Question: I need to remove the '[[, , , ,]]' in my output of generated random numbers.
My code follows:
'''
@Override
protected void onCreate(Bundle savedInstanceState) {
super.onCreate(savedInstanceState);
setContentView(R.layout.activity_main);
final Random myRandom = new Random();
Button buttonGenerate = (Button)findViewById(R.id.generateme);
final TextView textGenerateNumber = (TextView)findViewById(R.id.generatenumber);
buttonGenerate.setOnClickListener(new OnClickListener(){
@Override
public void onClick(View v) {
ArrayList<Object> Arry1 = new ArrayList<Object>();
for(int i=0;i<1;i++){
ArrayList<Integer> Arry = new ArrayList<Integer>();
for(int k=0;k<7;k++){
Arry.add(myRandom.nextInt(10));
}
Arry1.add(Arry);
}
textGenerateNumber.setText(String.valueOf(Arry1));
}
});
}
'''

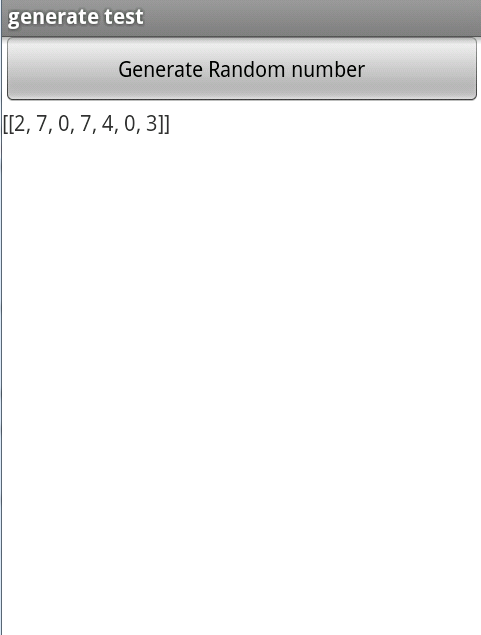
Answer: Your code doesn't make any sense, so I suggest you read more (and check examples) about java variable types and Arrays.
For what you ask, you can use:
'''
@Override
public void onClick(View v) {
String text = "";
for(int k=0;k<6;k++){
text += myRandom.nextInt(10)) + " ";
}
text += myRandom.nextInt(10))
textGenerateNumber.setText(text);
}
'''
This will output all the numbers space separated